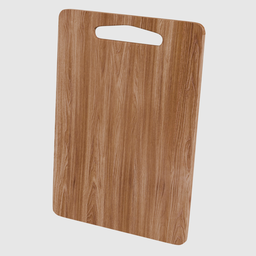
Label: tools